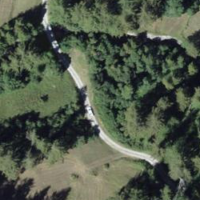
EUNIS habitat code: 43
Species observed at this site:
Campanula rapunculoides